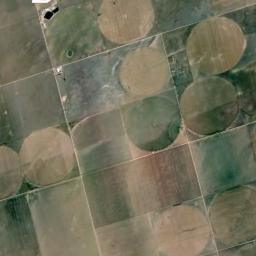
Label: circular_farmland